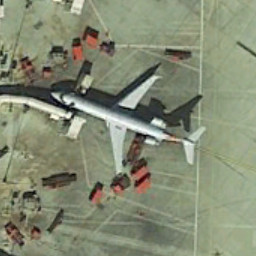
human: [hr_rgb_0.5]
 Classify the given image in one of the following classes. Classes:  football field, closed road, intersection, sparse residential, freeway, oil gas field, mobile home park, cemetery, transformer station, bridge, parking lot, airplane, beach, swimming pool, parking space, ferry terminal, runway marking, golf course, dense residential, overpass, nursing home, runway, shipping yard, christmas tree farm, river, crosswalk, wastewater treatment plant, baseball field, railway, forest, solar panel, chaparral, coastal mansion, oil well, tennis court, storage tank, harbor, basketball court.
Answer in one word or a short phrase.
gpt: airplane